Field crop: tomato
Growth stage: 1
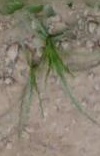
Species: cyperus